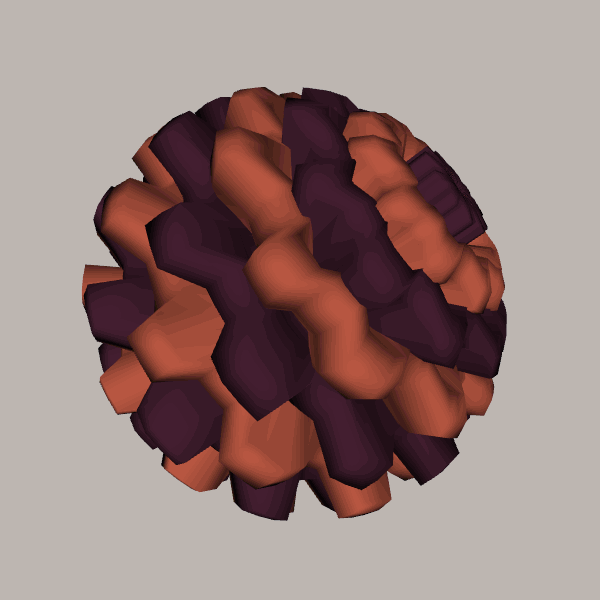
Background: light